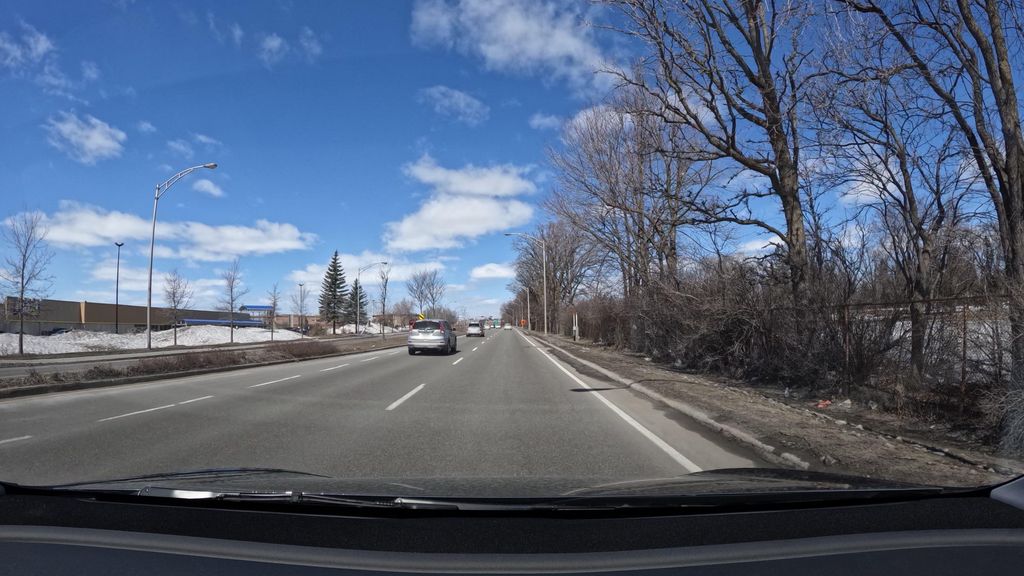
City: montreal